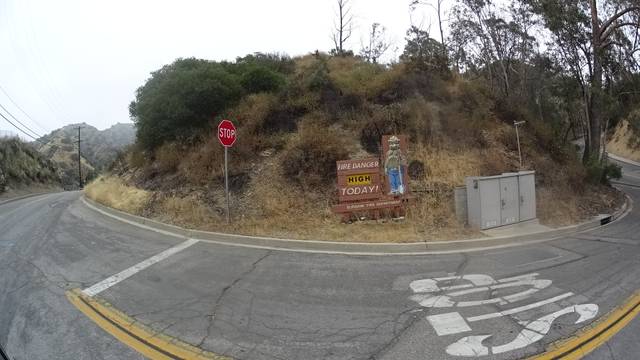
Region: Mexico
Coordinates: 34.197, -118.296